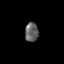
Tissue: prostate
Cell type: T cells
Senescence score: 0.3435
Nuclear area (px): 247
Mean DAPI intensity: 100.838